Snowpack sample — Buffalo Mountain, Silverthorne, Colorado, USA (2/22/26, 2:02 PM MST)
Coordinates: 39.622, -106.113
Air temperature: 33 °F
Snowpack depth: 63 cm
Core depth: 50 cm
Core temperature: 26.6 °F
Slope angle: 11°, slope face: 116°
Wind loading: low
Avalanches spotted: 0
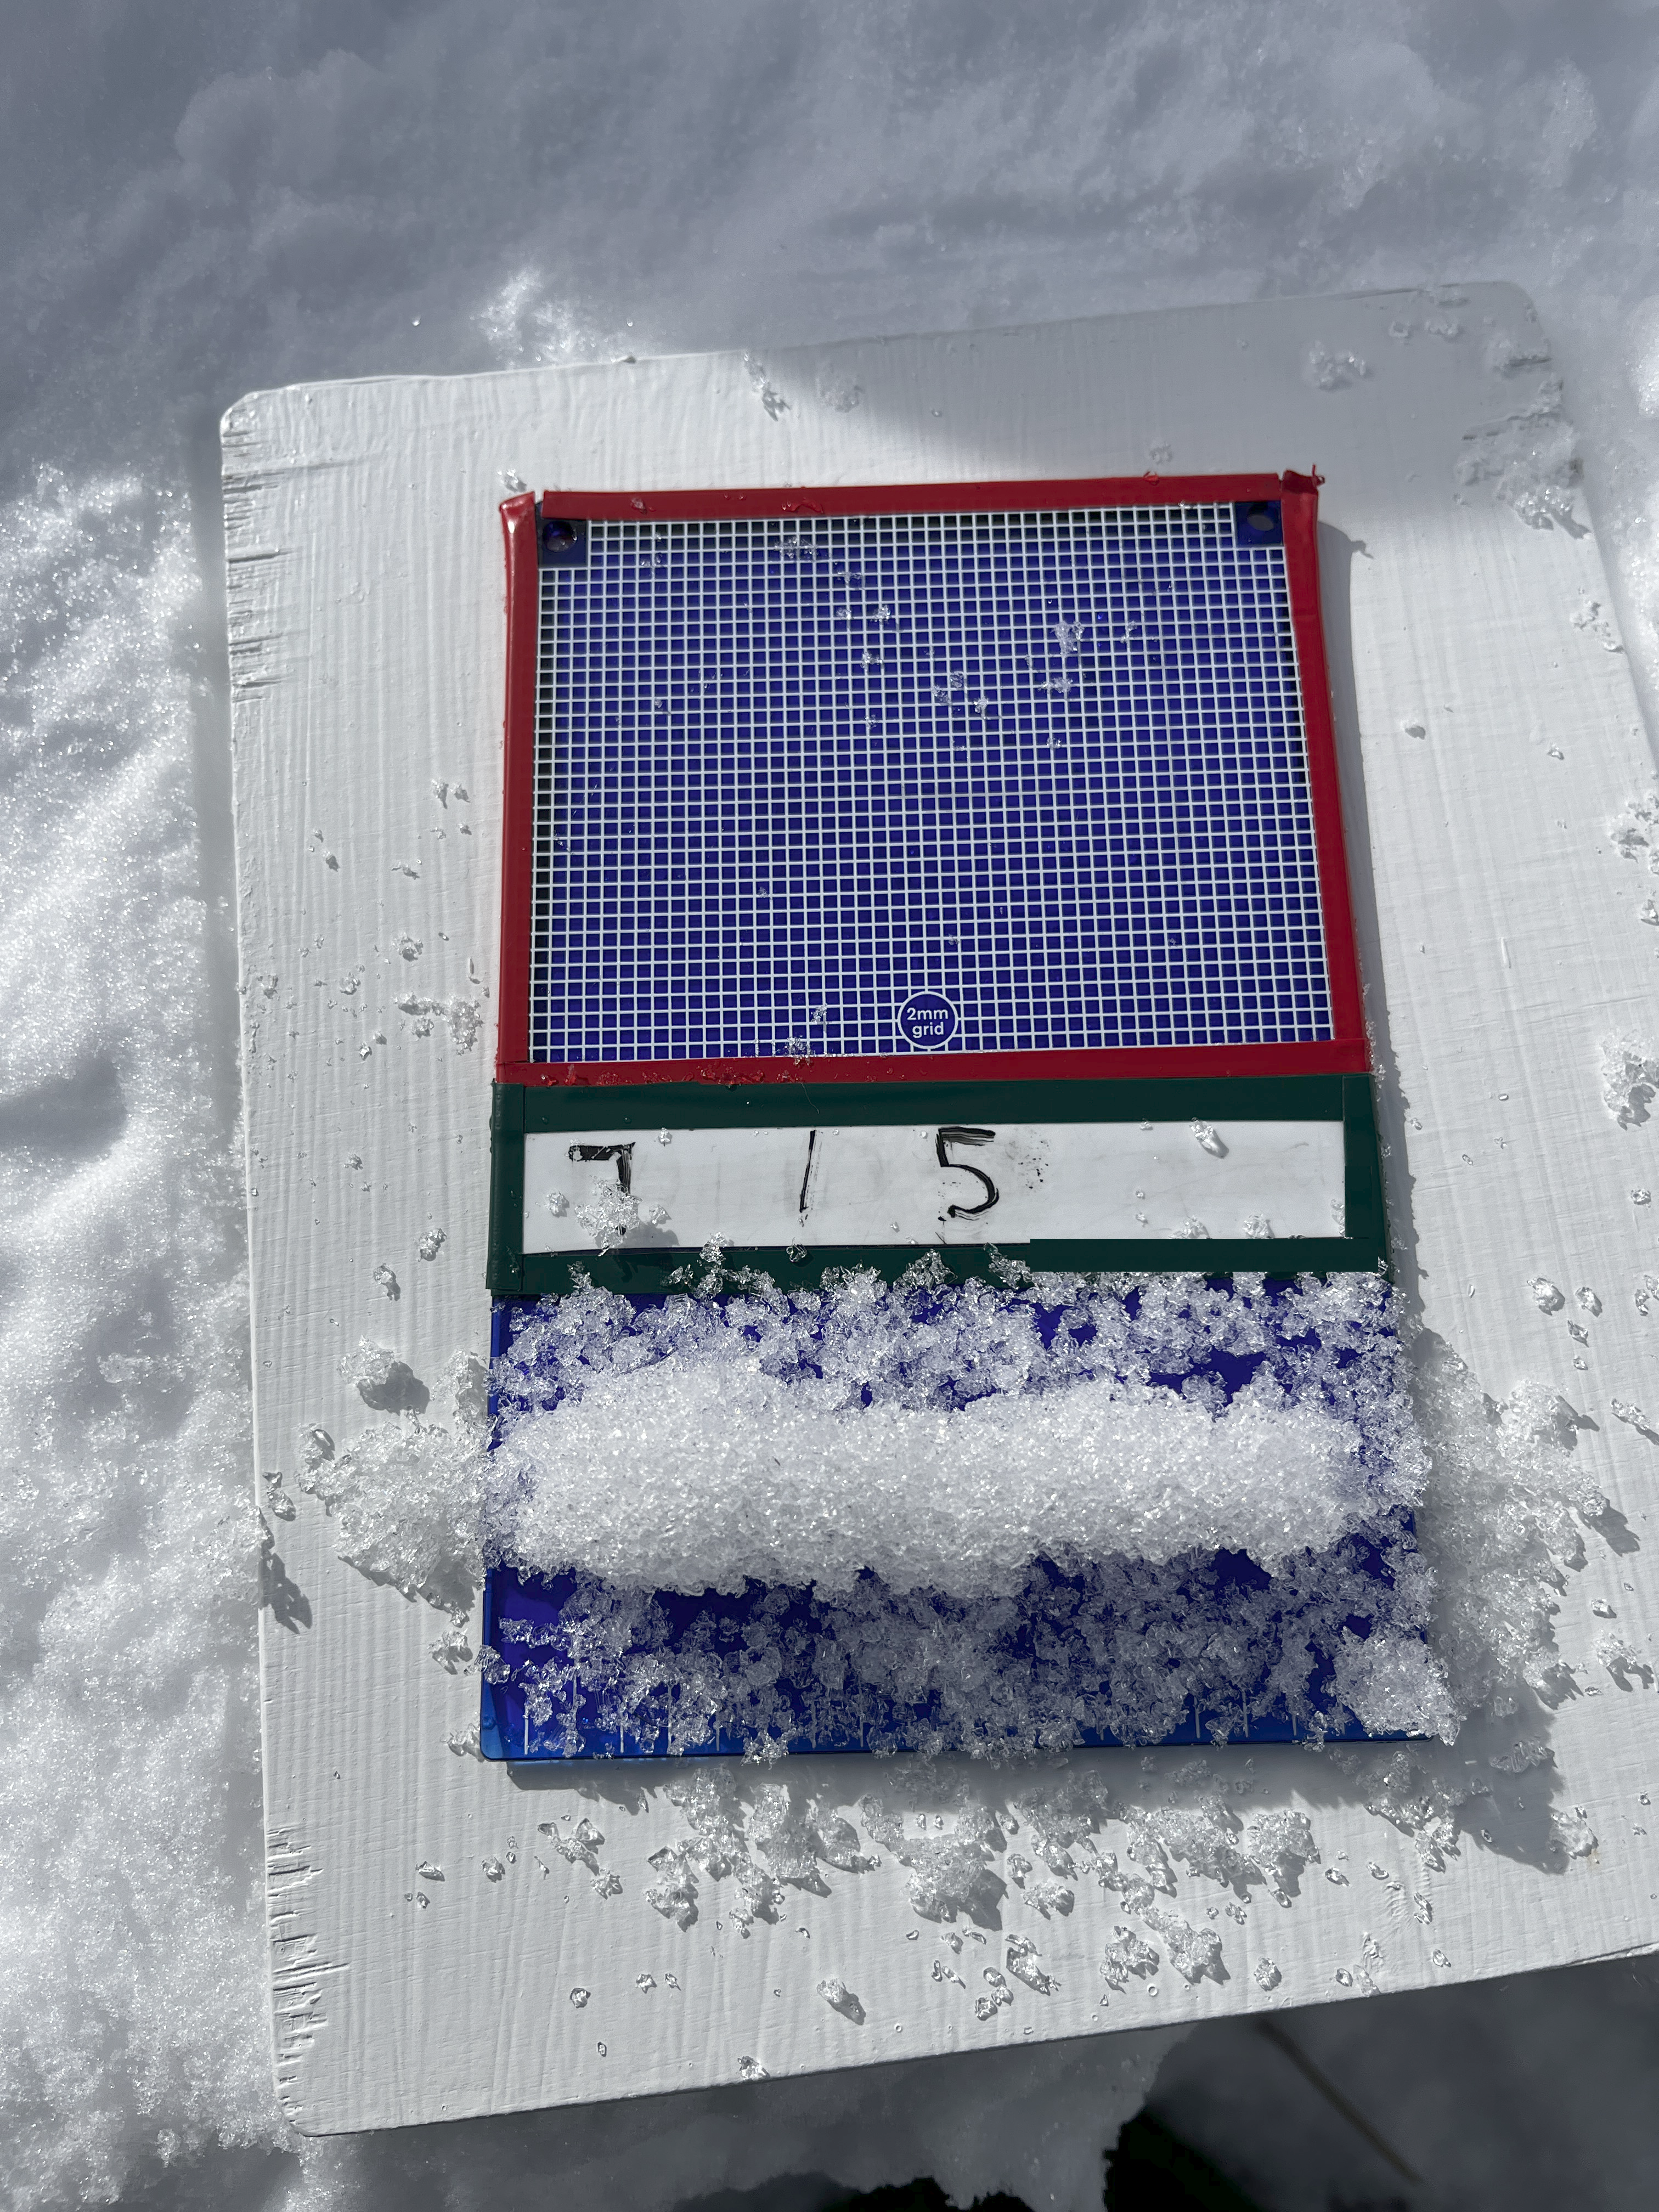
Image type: crystal_card
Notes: In a firebreak similar to site 1, minimal wind loading with no spotted avalanches (not many faces in view though)